Question:
I want to stop and start the path outside of the circle. There are many ways that I could imagine to get the result i want:
- -
But both solutions have problems (Way more difficult when having another background than one color (1) or slightly wrong start and end points when doing "lazy" math (2))
I could also imagine SVG solutions, but I don't know how to search for them on google, therefor I ask you:
- -
'''
svg
{
position: absolute;
top: 0px;
right: 0px;
bottom: 0px;
left: 0px;
height: 100%;
width: 100%;
z-index: 100;
}
circle
{
position: absolute;
stroke: black;
fill: transparent;
stroke-width: 2;
cursor: pointer;
}
path
{
fill:none;
stroke-width:2;
stroke:black;
}
'''
'''
<svg>
<circle
r="40"
cx="187.33333333333331"
cy="149"
></circle>
<circle
r="40"
cx="374.66666666666663"
cy="149"
></circle>
<path
d="
M 187.33333333333331 149
Q 281 92.80000000000001 374.66666666666663 149
"
></path>
</svg>
'''
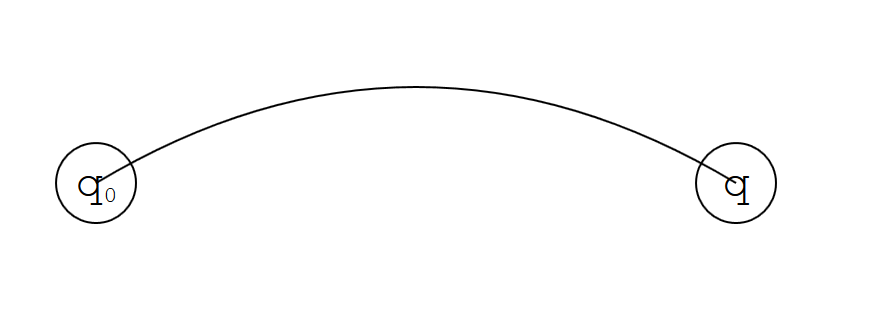
Answer: You could use dashes to hide the first and last parts of the line - since the line is curved, this is not completely precise.
'''
var path = document.getElementById("path")
var l = path.getTotalLength()
var r = 40
path.setAttribute("stroke-dasharray","0,"+r+","+(l-2*r)+","+r)
'''
'''
svg
{
position: absolute;
top: 0px;
right: 0px;
bottom: 0px;
left: 0px;
height: 100%;
width: 100%;
z-index: 100;
}
circle
{
position: absolute;
stroke: black;
fill: transparent;
stroke-width: 2;
cursor: pointer;
}
path
{
fill:none;
stroke-width:2;
stroke:black;
}
'''
'''
<svg><circle r="40" cx="187.33333333333331" cy="149"></circle><circle r="40" cx="374.66666666666663" cy="149"></circle><path id=path d="M 187.33333333333331 149 Q 281 92.80000000000001 374.66666666666663 149"></path></svg>
'''